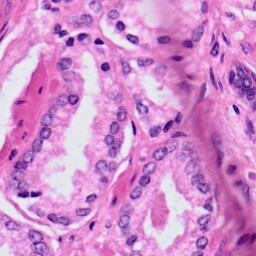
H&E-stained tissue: Prostate